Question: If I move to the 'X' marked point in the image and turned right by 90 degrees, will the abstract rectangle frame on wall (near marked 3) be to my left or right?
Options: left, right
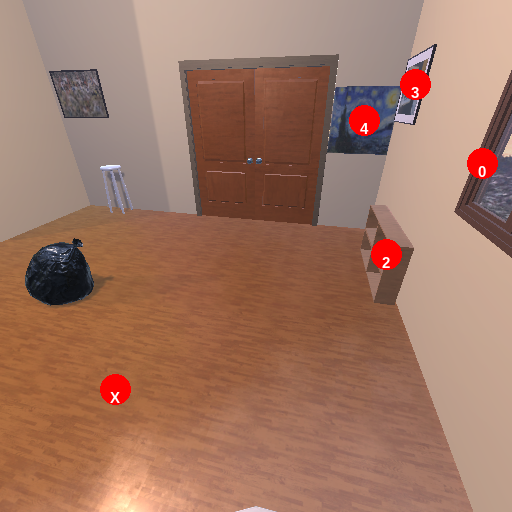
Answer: left